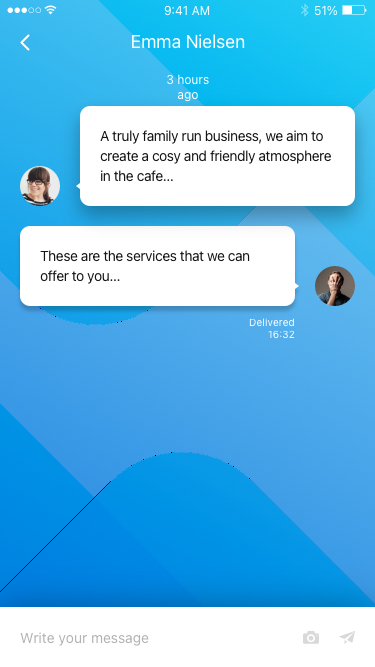
Text in this UI design:
Write your message
These are the services that we can offer to you…
Delivered 16:32
A truly family run business, we aim to create a cosy and friendly atmosphere in the cafe…
3 hours ago
Emma Nielsen